Question: I was trying to beautify my html so that whenever someone click 'view source' on my page can see it. So, I decided to write my name as a comment on top of my html. However, what is shown on Google Chrome's 'view source' was different from what I see in Notepad++. Like in the picture :

- left = Google Chrome in view source mode.- right = Notepad++
Why I didn't get what I typed in notepad++ ? Is it because Notepad++ use different font with Google Chrome ? If yes, what's the font used in Google Chrome ?
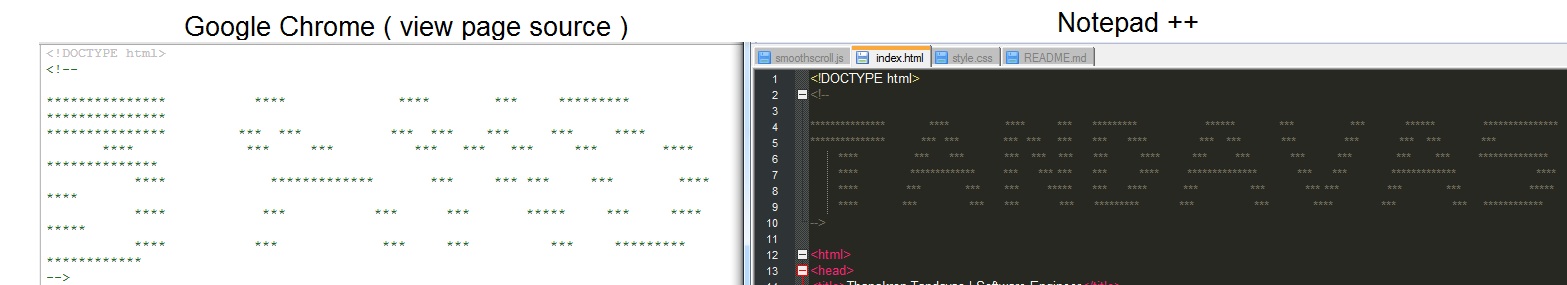
Answer: The problem I see there is word wrap. If your line of text is too long it will be wrapped to the next line. I doubt there is a solution for this except in making the message shorter and hoping the user window is wider than the message.